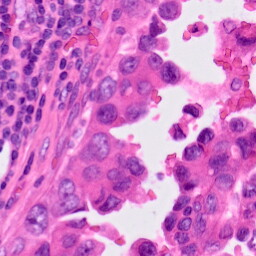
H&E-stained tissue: Lung